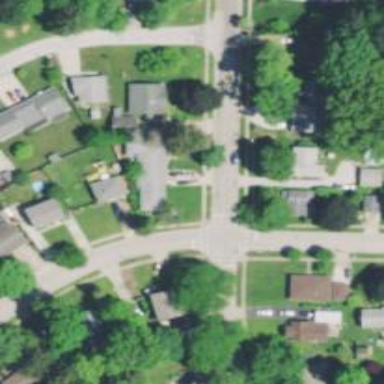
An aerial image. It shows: Neighborhood.